Interaction volume radius: 5 \u00c5
Interaction volume height: 45 \u00c5
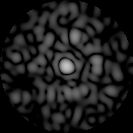
Disorder parameter: 0.8359